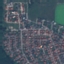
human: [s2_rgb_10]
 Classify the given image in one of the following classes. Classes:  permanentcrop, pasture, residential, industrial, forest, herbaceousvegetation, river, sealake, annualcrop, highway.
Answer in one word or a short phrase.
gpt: Residential